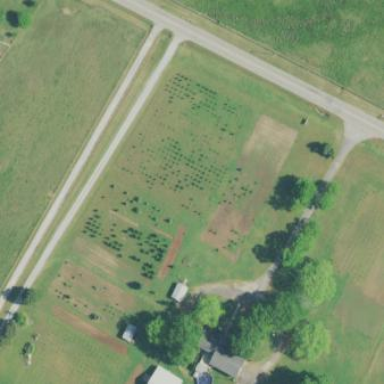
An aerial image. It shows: Plant nursery specializing in Christmas trees.